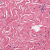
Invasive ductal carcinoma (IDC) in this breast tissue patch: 0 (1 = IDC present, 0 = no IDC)